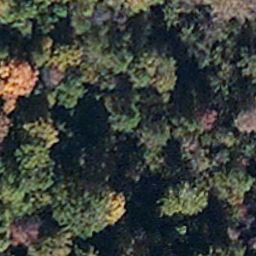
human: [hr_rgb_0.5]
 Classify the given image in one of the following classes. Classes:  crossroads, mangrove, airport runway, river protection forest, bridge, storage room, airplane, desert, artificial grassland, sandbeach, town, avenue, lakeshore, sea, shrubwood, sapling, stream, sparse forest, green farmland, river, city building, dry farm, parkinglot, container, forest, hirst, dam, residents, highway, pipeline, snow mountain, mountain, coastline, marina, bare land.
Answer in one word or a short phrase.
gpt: mangrove